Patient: sex F, age 73
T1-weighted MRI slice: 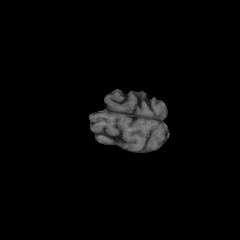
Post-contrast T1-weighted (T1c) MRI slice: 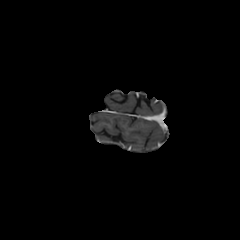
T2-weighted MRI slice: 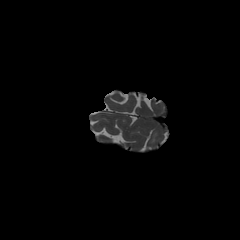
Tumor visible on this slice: yes
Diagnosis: Glioblastoma, IDH-wildtype
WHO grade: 4